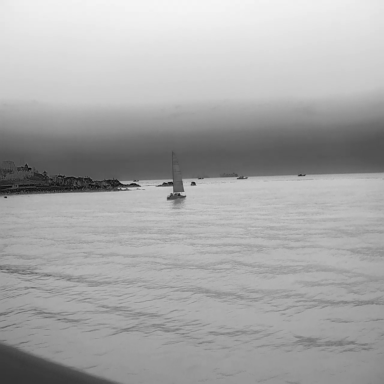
There is a fishing_boat in the infrared image.